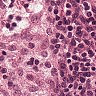
Metastatic tissue present: no